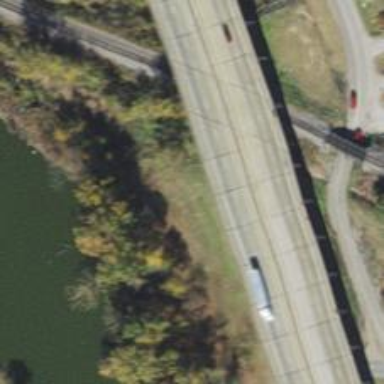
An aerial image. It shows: Beam bridge on motorway.